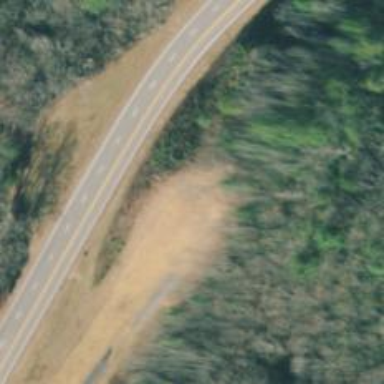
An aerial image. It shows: Escape road.